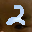
Label: 2